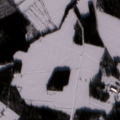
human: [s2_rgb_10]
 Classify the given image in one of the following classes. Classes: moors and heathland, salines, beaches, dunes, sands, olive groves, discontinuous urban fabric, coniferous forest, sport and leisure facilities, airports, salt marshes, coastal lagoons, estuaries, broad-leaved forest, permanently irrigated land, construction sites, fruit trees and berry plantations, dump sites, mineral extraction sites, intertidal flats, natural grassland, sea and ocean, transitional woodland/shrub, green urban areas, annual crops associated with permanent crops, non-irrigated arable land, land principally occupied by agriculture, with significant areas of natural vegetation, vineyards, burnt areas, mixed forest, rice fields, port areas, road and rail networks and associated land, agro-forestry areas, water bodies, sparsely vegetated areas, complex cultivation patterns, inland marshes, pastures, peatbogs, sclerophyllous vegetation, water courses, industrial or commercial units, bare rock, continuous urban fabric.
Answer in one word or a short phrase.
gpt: non-irrigated arable land, land principally occupied by agriculture, with significant areas of natural vegetation, mixed forest